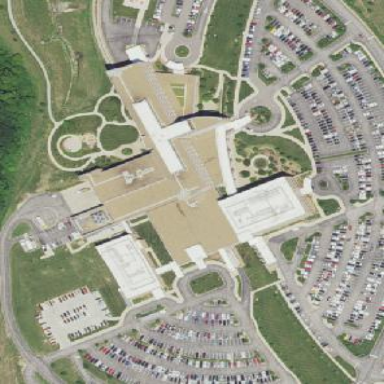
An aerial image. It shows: Healthcare facility identified as hospital.